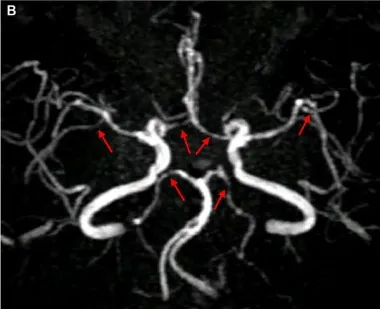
An MRA indicated multifocal, segmental, and diffuse narrowing of cerebral arteries (large and medium) [(B), red arrows.
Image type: radiology (mri)